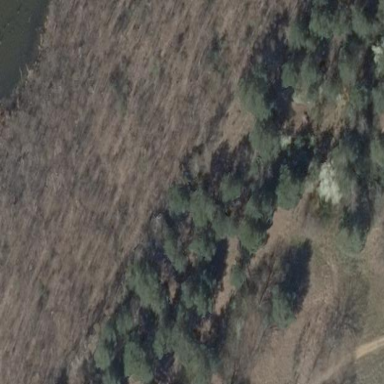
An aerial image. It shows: Forest area.